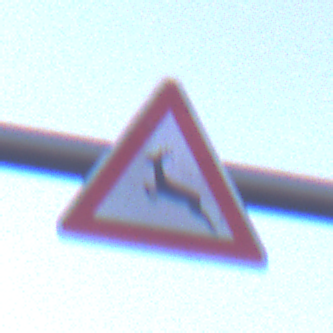
Verkehrszeichen: WildwechselRechts
Umgebung: Outdoor, Suburban
Tageszeit: SunriseSunset
Wetter: PartlyCloudy
Licht: Natural
Jahreszeit: NotSpecified
Kontrast: LowContrast